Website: lowes
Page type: delivery-shipping
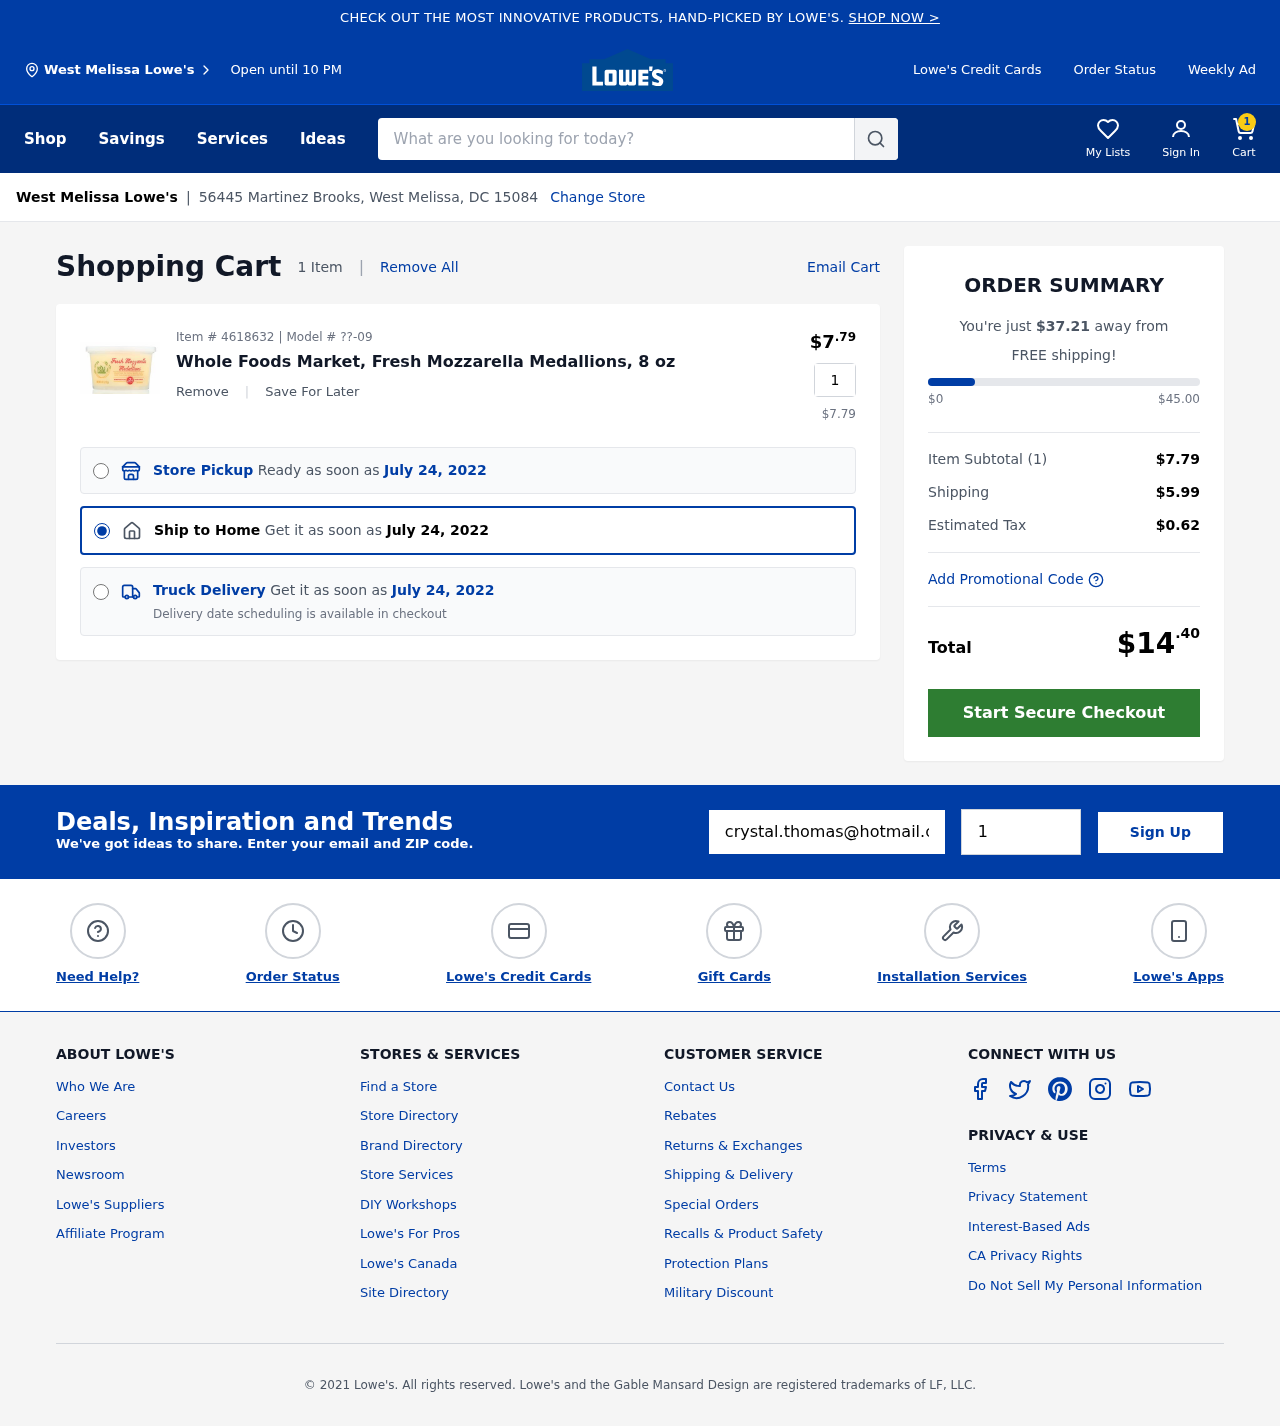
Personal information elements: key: PII_CITY
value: West Melissa
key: PII_EMAIL
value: crystal.thomas@hotmail.com
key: PII_POSTCODE
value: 15084
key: PII_STREET
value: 56445 Martinez Brooks
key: PII_CITY2
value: West Melissa
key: PII_CITY_STATE_ZIP
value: West Melissa, DC 15084
Product elements: key: PRODUCT1_NAME
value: Whole Foods Market, Fresh Mozzarella Medallions, 8 oz
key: PRODUCT1_PRICE
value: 7.79
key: PRODUCT1_QUANTITY
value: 1
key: PRODUCT1_MODEL
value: ??-09
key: PRODUCT1_PRICE2
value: $7.79
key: PRODUCT1_ITEM_NUMBER
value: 4618632
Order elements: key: ORDER_NUM_ITEMS
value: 1
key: ORDER_DELIVERY_DATE
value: July 24, 2022
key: ORDER_DELIVERY_DATE2
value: July 24, 2022
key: ORDER_DELIVERY_DATE3
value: July 24, 2022
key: AMOUNT_TO_FREE_SHIPPING
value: $37.21
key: ORDER_SUBTOTAL
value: $7.79
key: ORDER_SHIPPING_COST
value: $5.99
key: ORDER_TAX
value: $0.62
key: ORDER_TOTAL
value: $14.40
Search elements: key: HEADER_SEARCH
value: What are you looking for today?